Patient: sex F, age 56
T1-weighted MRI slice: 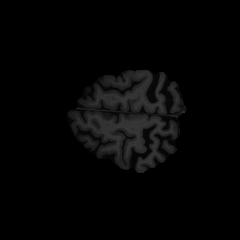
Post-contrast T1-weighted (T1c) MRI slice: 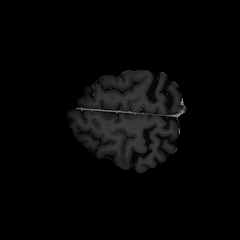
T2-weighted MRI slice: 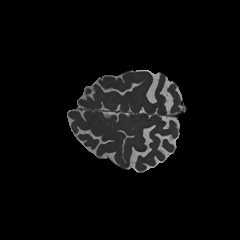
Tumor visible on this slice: no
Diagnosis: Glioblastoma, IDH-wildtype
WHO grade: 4